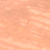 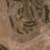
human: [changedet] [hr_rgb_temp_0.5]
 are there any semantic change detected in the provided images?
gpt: The area was urbanized.